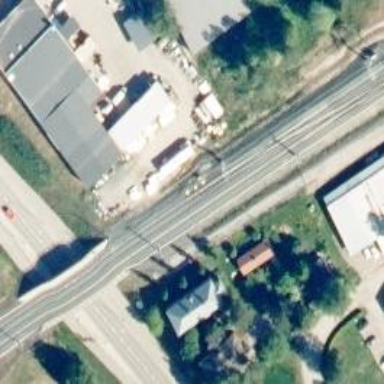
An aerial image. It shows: Railway with continuous electrified contact lines.